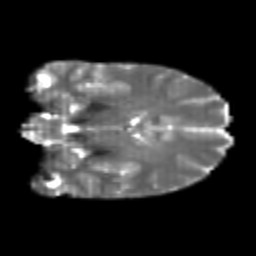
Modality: T2w
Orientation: coronal
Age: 25
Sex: female
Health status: healthy
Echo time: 0.074 s